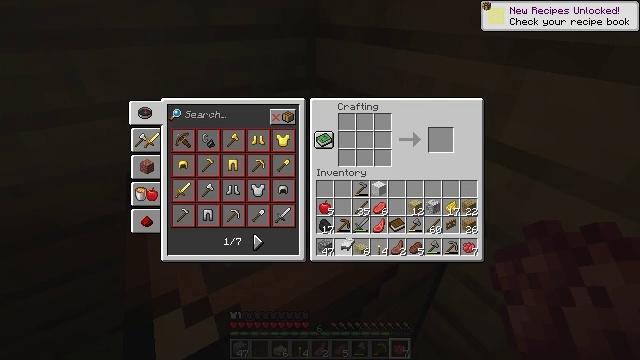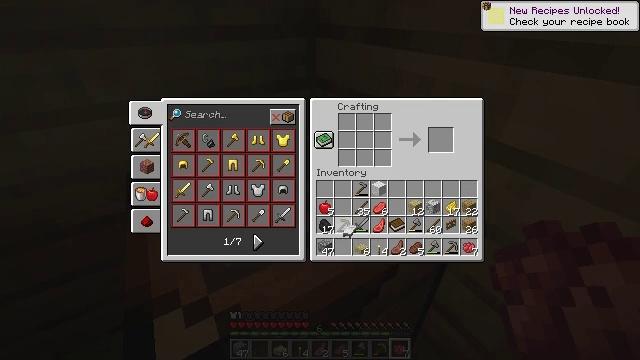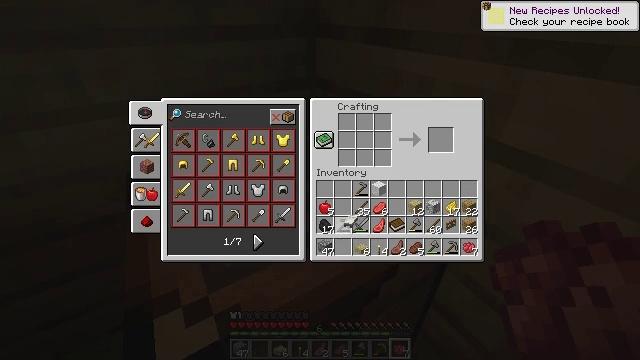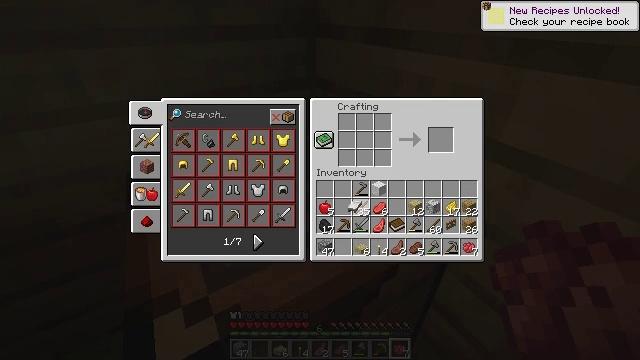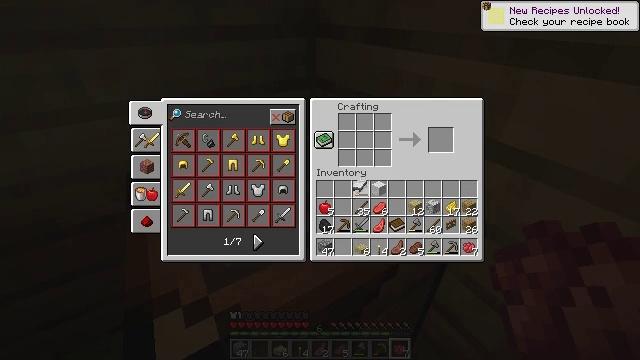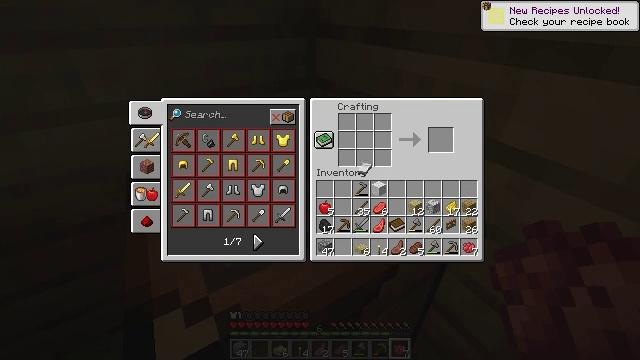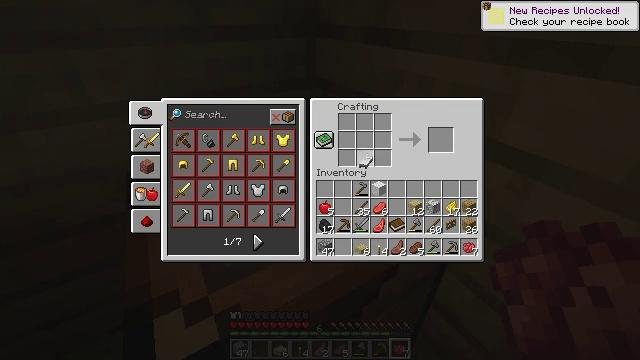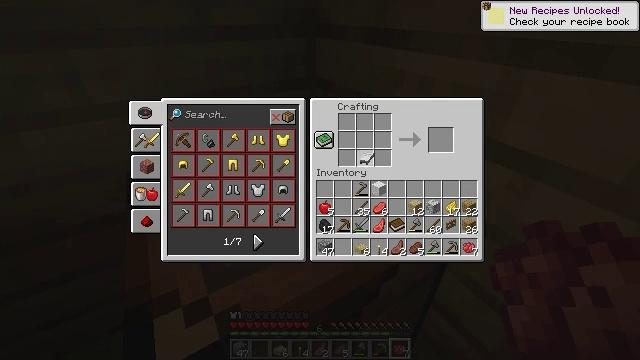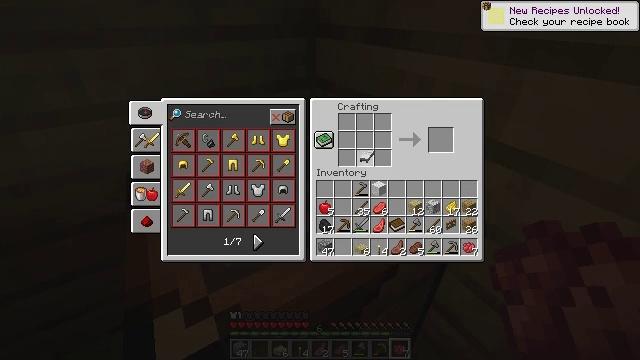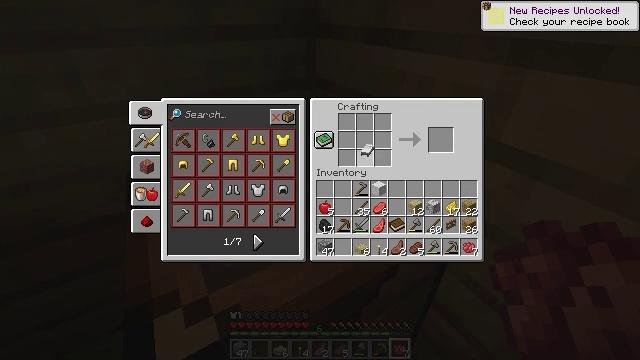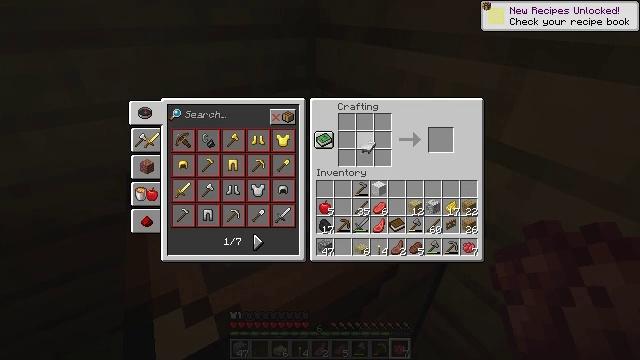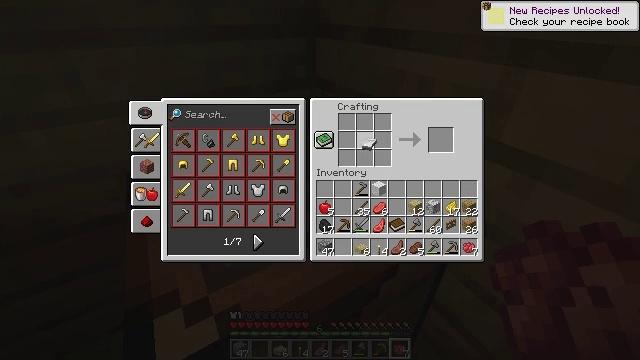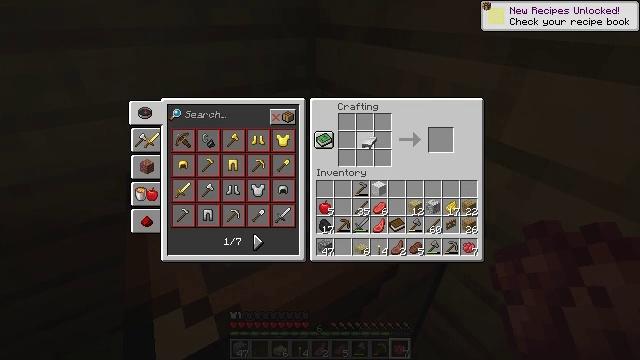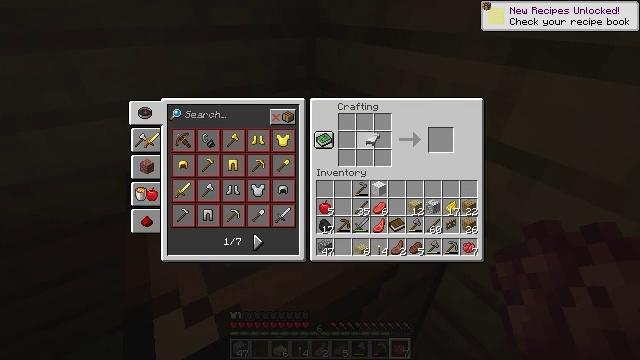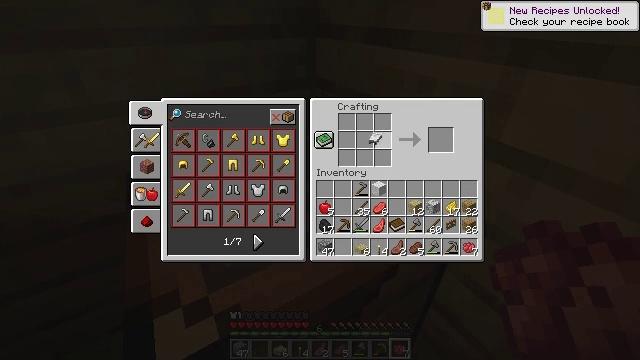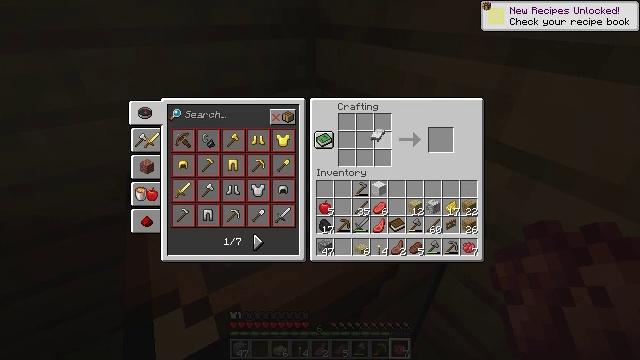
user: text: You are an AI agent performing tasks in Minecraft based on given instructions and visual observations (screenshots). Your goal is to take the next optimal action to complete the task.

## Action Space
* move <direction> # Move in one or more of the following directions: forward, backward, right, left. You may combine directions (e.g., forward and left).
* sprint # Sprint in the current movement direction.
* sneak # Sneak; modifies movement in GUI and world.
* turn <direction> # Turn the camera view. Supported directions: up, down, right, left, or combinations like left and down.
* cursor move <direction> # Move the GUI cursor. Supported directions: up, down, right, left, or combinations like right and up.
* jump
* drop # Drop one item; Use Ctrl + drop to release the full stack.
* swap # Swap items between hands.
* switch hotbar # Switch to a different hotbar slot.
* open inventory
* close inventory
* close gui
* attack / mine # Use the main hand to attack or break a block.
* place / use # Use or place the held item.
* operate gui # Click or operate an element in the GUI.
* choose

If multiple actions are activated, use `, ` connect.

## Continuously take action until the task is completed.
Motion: motion action
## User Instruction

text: Craft a yellow bed with yellow wool and planks.
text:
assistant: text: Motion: cursor move up
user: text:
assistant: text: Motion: cursor move up
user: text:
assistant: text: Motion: cursor move up
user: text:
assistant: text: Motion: cursor move up
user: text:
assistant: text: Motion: cursor move up
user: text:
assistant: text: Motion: cursor move up
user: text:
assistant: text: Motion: no_op
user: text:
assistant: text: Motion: no_op
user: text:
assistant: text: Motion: no_op
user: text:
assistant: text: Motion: no_op
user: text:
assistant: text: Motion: no_op
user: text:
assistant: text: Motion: no_op
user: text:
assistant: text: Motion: no_op
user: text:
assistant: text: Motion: no_op
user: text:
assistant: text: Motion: no_op
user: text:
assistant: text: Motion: no_op
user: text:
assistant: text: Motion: no_op
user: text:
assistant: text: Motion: no_op
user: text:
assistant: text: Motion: no_op
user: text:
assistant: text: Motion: no_op
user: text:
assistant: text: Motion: no_op
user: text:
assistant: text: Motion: no_op
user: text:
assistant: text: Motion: no_op
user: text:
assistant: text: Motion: no_op
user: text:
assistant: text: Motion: no_op
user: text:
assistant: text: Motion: operate gui
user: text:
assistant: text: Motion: operate gui
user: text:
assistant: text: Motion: operate gui
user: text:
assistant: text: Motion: no_op
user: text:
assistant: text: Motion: no_op